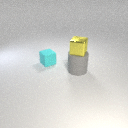
small cyan rubber cube to the left of large gray rubber cylinder